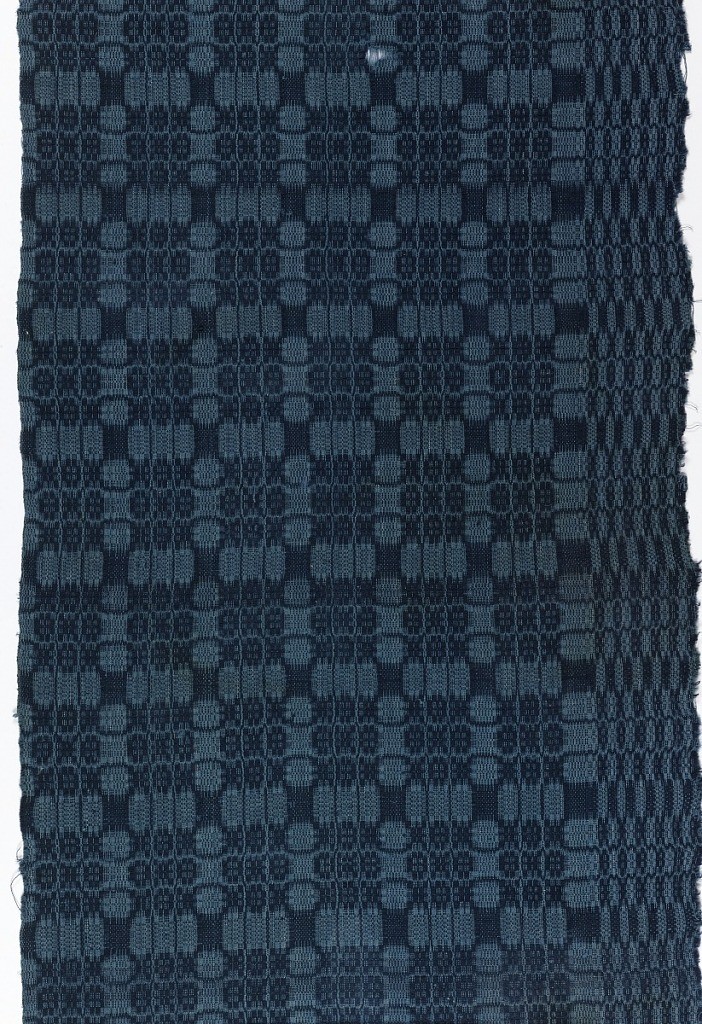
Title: Coverlet fragment
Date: early 19th century
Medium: wool, linen (or cotton) Technique: plain weave with supplementary weft patterning (overshot)
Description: Large geometric pattern in square framework suggesting "Lover's Knot." In dark blue wool floats on a lighter blue linen ground; possibly a natural linen ground dyed at a later date.